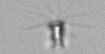
Label: Calciopappus